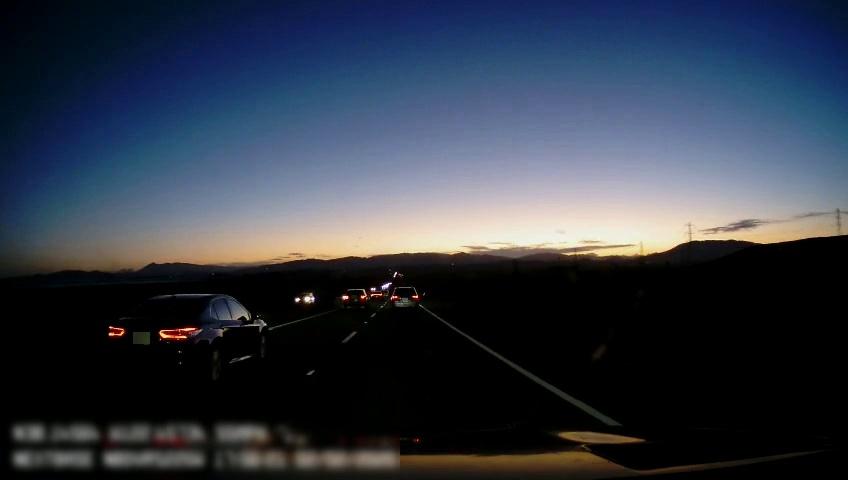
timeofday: Dusk/Dawn/Twilight
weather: Sunny
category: Drivable Space
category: Vehicles | SUV
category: Vehicles | Car
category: Vehicles | SUV
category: Vehicles | SUV
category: Vehicles | Car
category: Lanes | Alternate Lane
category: Lanes | Current Lane
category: Lanes | Current Lane